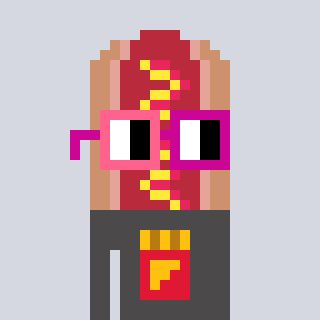
a pixel art character with square pink and red glasses, a hotdog-shaped head and a grayscale-colored body on a cool background